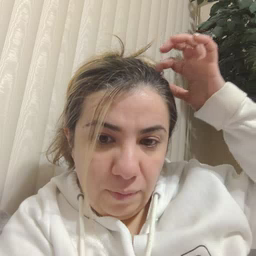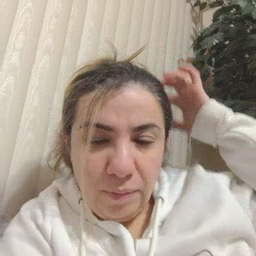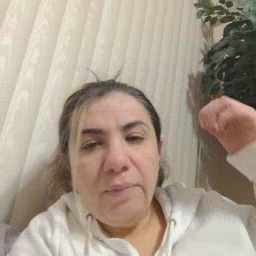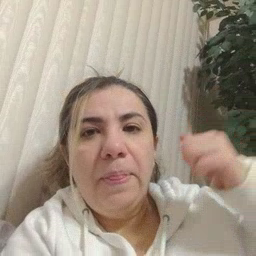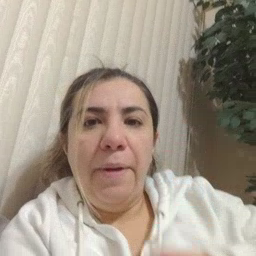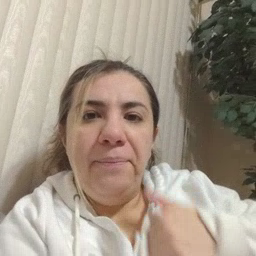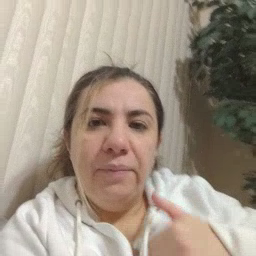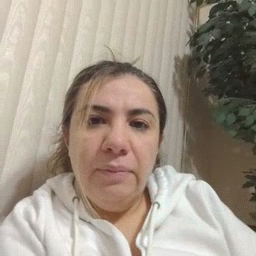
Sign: bath